Question: Is there a way! when click on facebook share button from post the image should be top of post title and description instead of left to on facebook share window.
i have tried this code as a Wordpress plugin
'''
add_image_size('fb-preview', 190, 190, true);
// get image preview
function ST4_get_FB_image($post_ID){
$post_thumbnail_id = get_post_thumbnail_id( $post_ID );
if ($post_thumbnail_id){
$post_thumbnail_img = wp_get_attachment_image_src( $post_thumbnail_id, 'fb-preview');
return $post_thumbnail_img[0];
}
}
// get post description
function ST4_get_FB_description($post){
if ($post->post_excerpt){
return $post->post_excerpt;
} else {
// post excerpt is not set, we'll take first 55 words from post content
$excerpt_length = 55;
// clean post content
$text = str_replace("
"," ", strip_tags(strip_shortcodes($post->post_content)));
$words = explode(' ', $text, $excerpt_length + 1);
if (count($words) > $excerpt_length) {
array_pop($words);
$excerpt = implode(' ', $words);
return $excerpt;
}
}
}
function ST4FB_header(){
global $post;
$post_featured_image = ST4_get_FB_image($post->ID);
$post_description = ST4_get_FB_description($post);
if ( (is_single()) AND ($post_featured_image) AND ($post_description) ){
?>
<link rel="image_src" href="<?php echo $post_featured_image; ?>" />
<meta name="title" content="<?php echo $post->post_title; ?>" />
<meta name="description" content="<?php echo $post_description; ?>" />
<?php
}
}
add_action('wp_head','ST4FB_header');
'''
and facebook share button on post page.
ID)); ?>&t=post_title); ?>">Share on Facebook
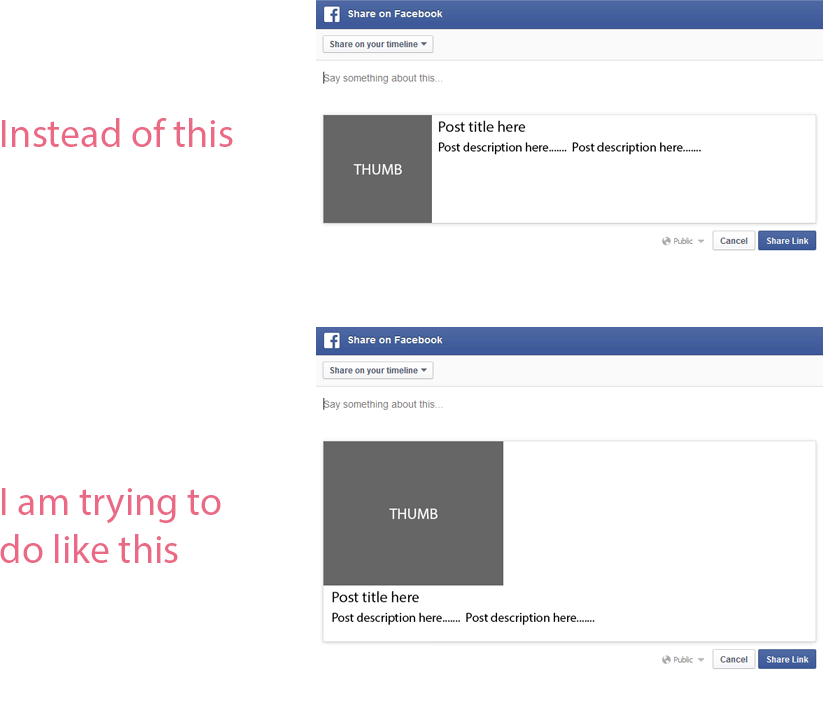
Answer: i would suggest reading the facebook api docs and taking the mindset that they don't want you to mess with their stuff.
<URL>
even without that mindset everything here suggests that you get no control over this, and if you do it is an undiscovered bug that fb would want to fix (and hence break whatever you find).